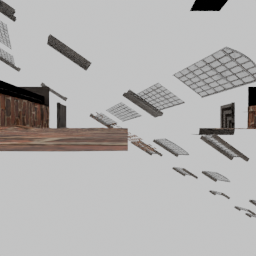
Label: architecture